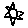
Label: sun